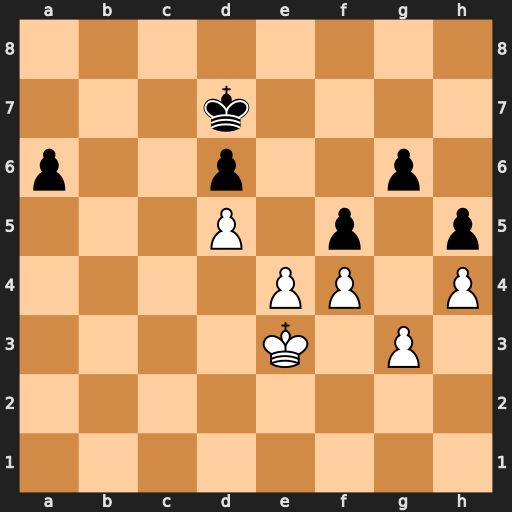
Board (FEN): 8/3k4/p2p2p1/3P1p1p/4PP1P/4K1P1/8/8
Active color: w
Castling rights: -
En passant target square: -
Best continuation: e5 dxe5 fxe5